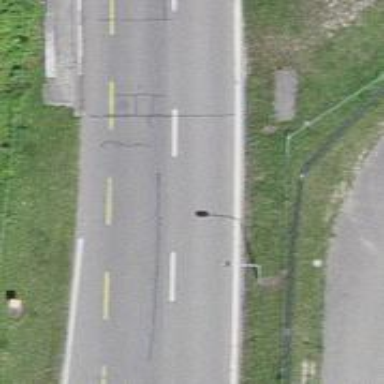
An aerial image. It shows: Asphalt road classified as trunk highway.